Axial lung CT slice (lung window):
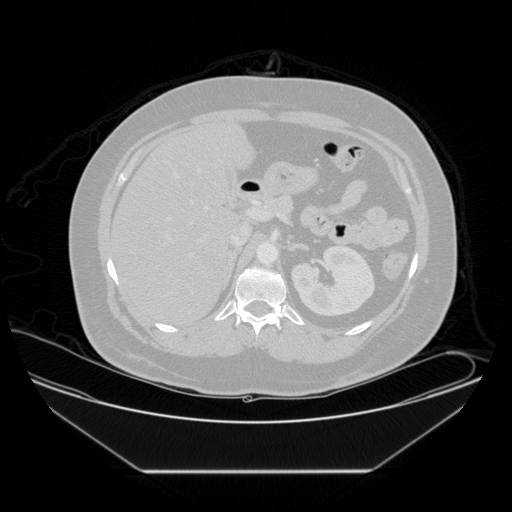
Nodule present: no